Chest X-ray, PA view. Patient: 29 years old, sex F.
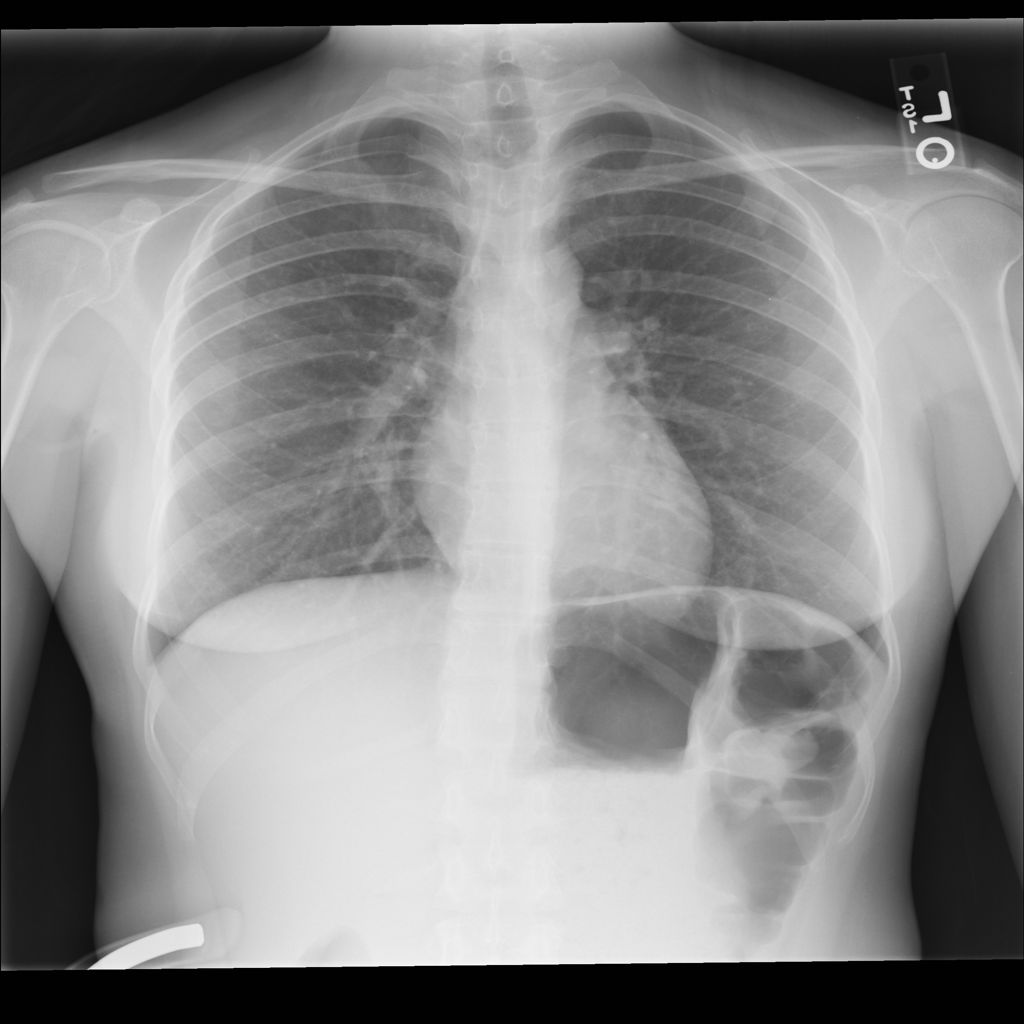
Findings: No Finding